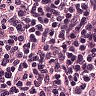
Metastatic tissue present: no